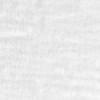
Label: no_change